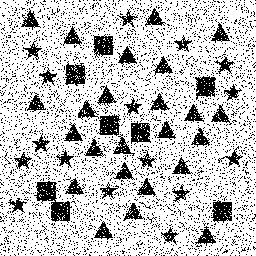
Squares: 8
Triangles: 24
Stars: 16
Total shapes: 48